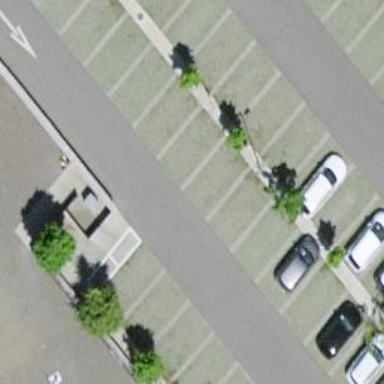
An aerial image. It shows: Parking aisle designated as service road.